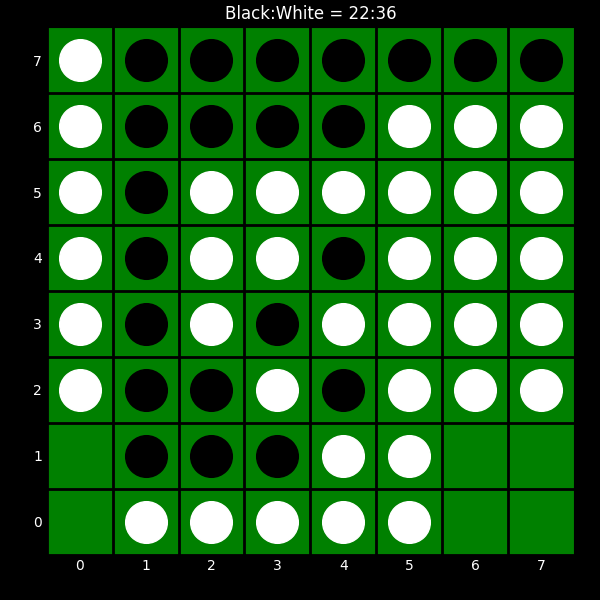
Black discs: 22
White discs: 36